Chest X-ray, AP view. Patient: 30 years old, sex M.
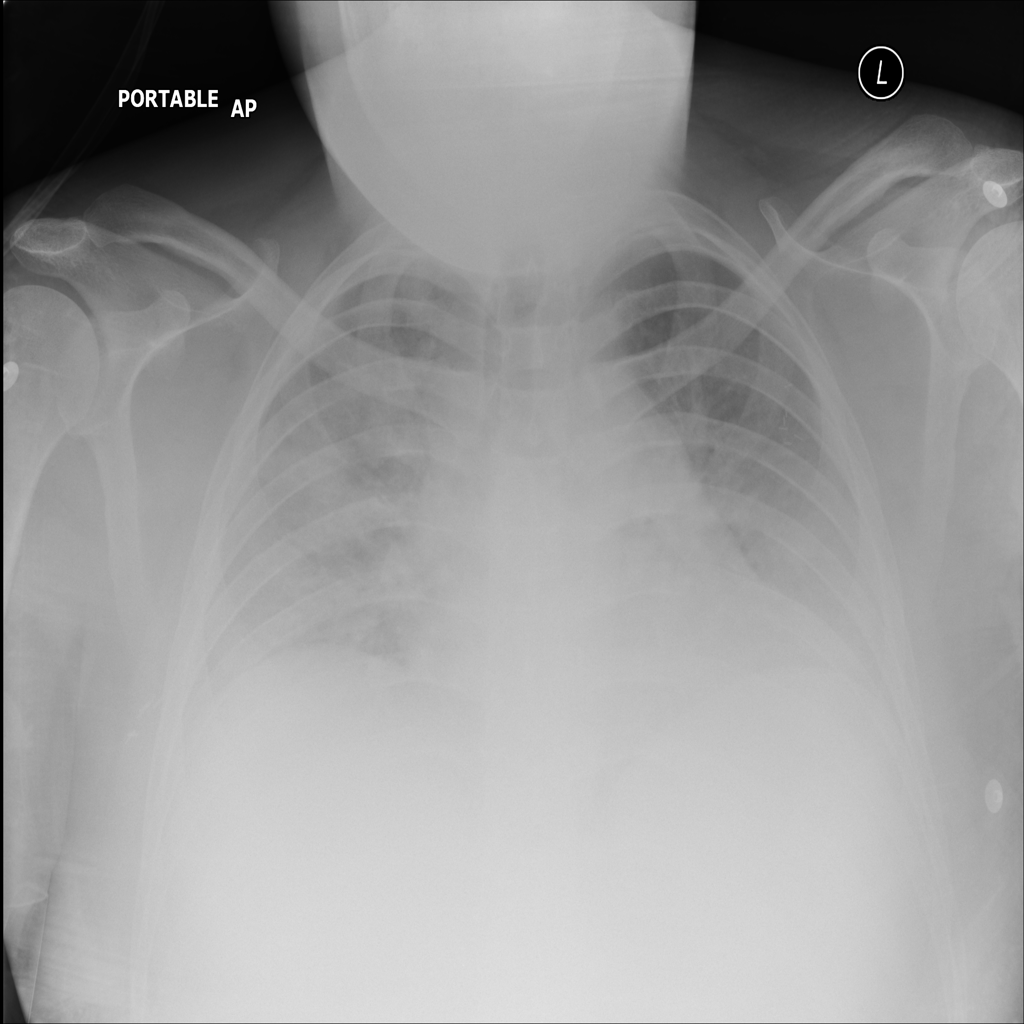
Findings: Infiltration